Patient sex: M
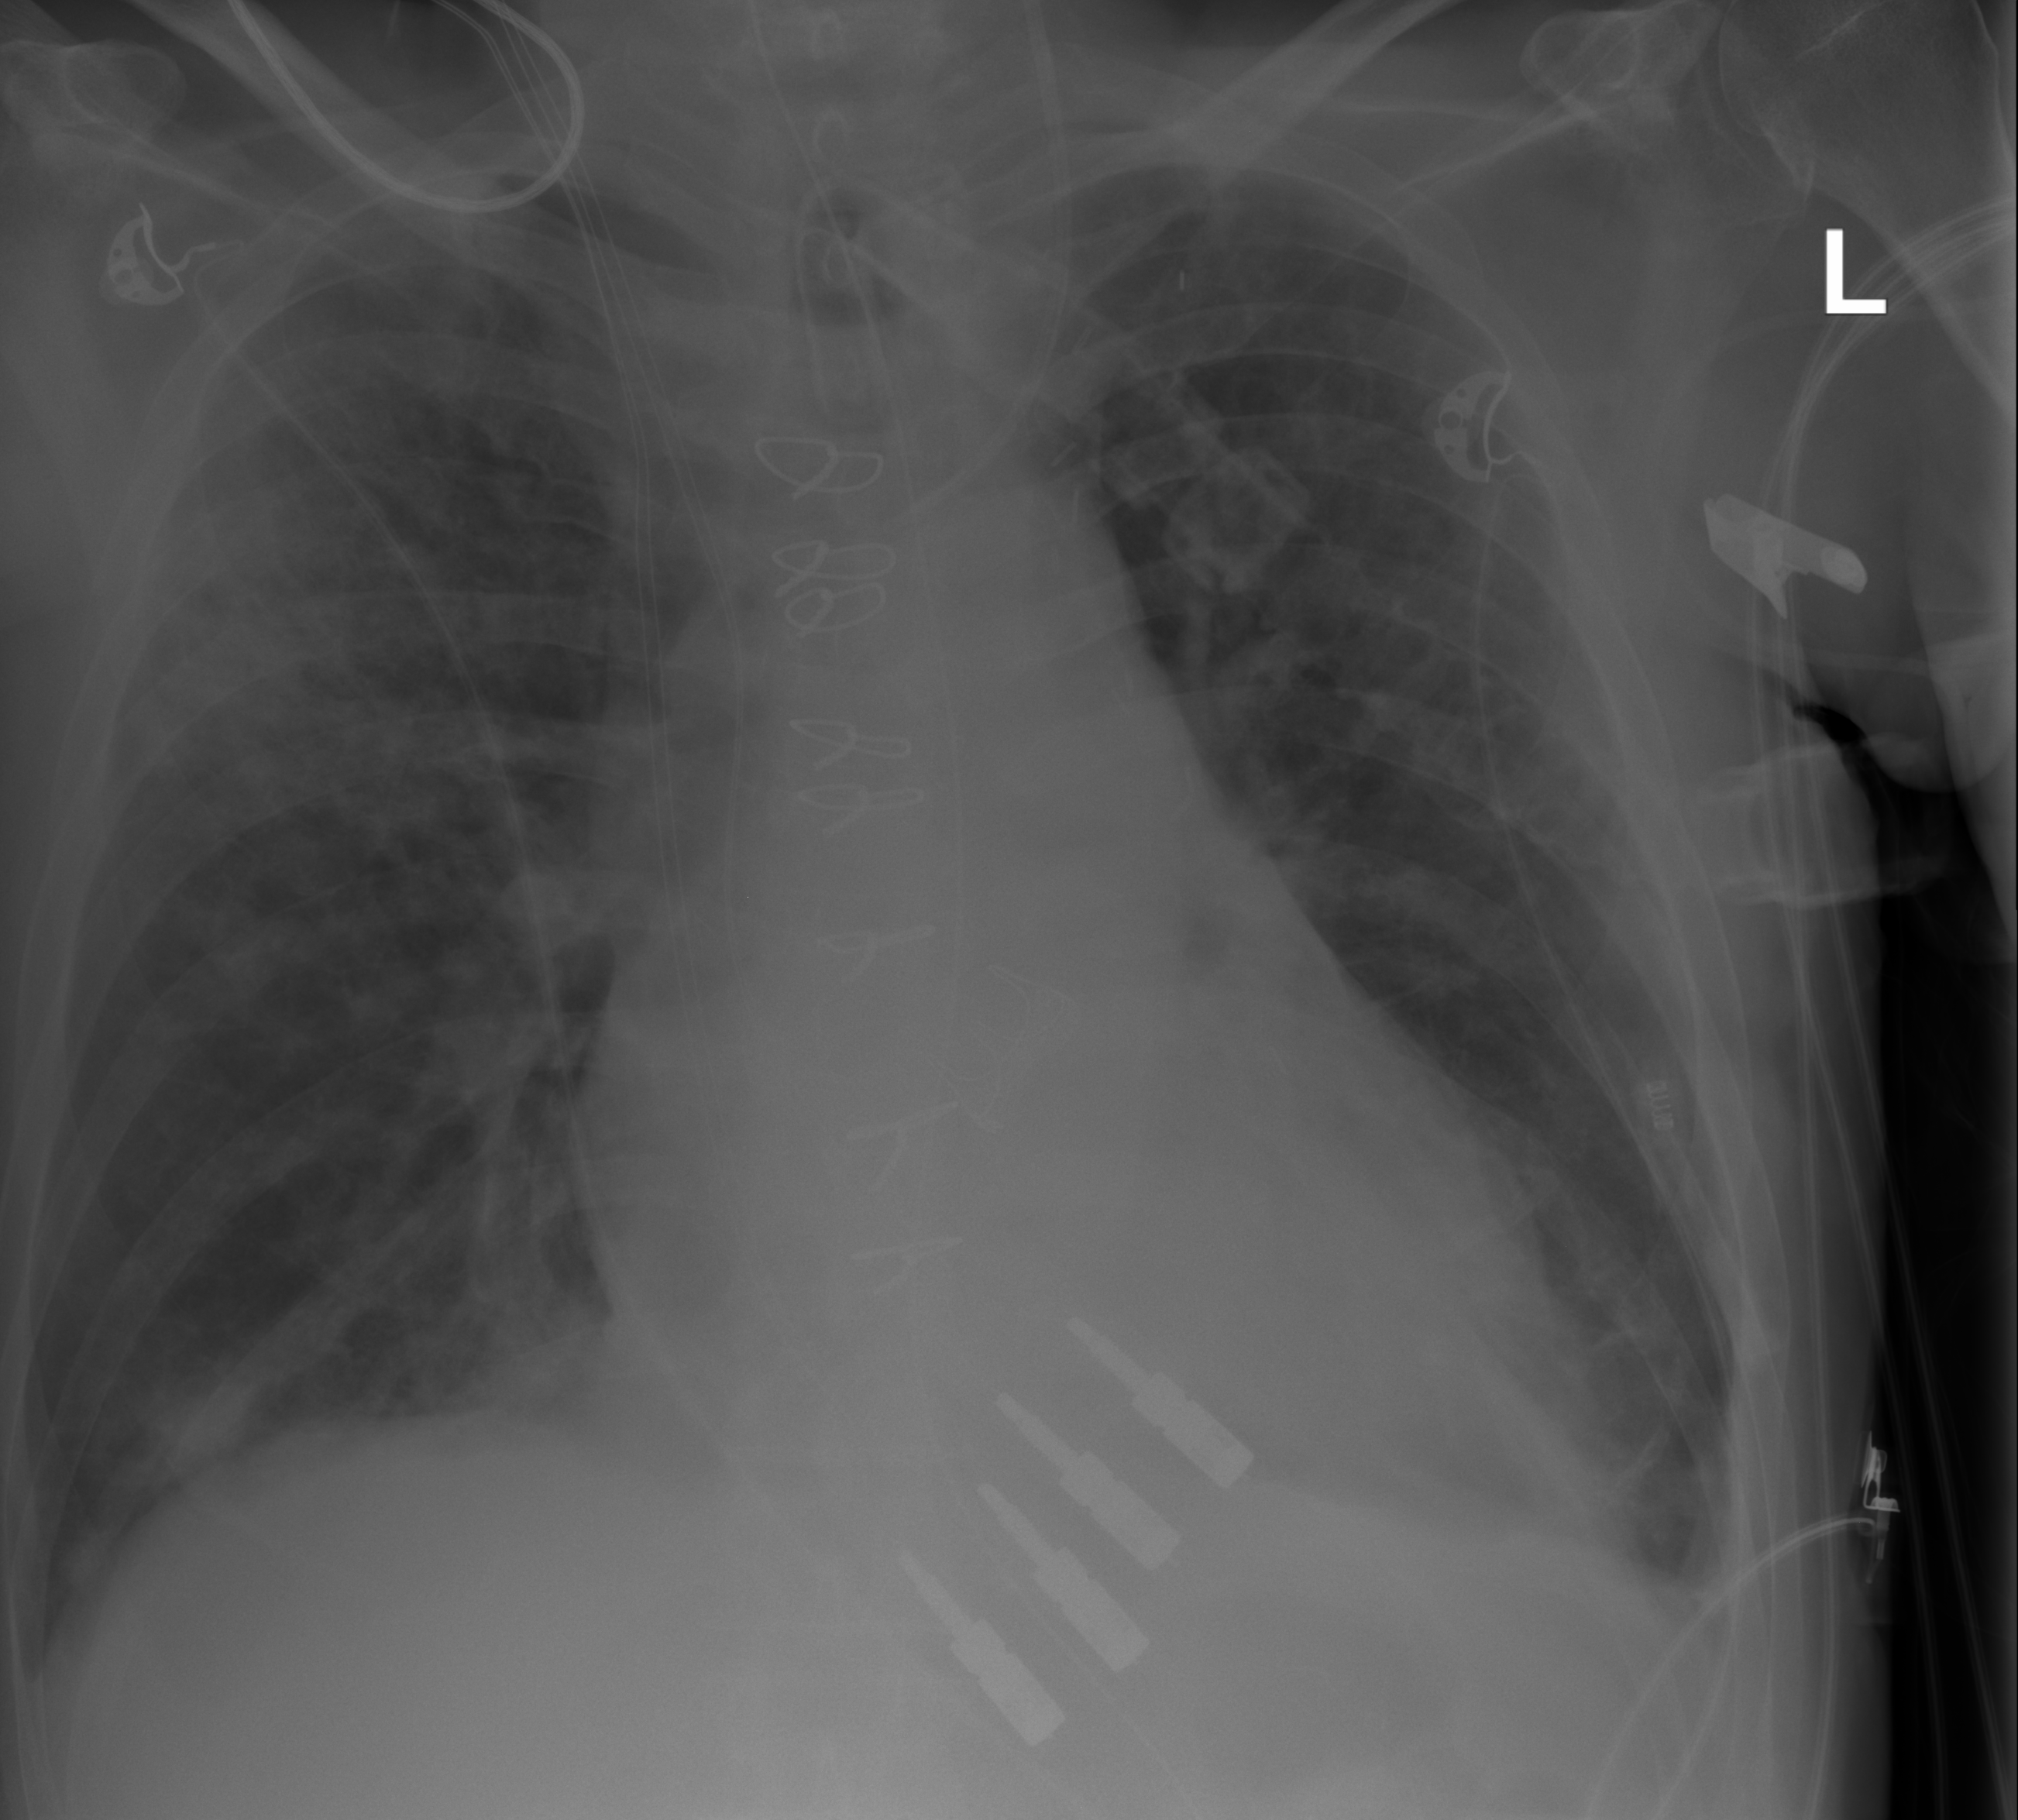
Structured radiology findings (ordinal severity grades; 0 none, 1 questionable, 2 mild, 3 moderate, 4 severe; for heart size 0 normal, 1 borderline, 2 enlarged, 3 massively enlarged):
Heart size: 2
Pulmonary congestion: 2
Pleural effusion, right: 0
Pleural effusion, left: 2
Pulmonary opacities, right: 2
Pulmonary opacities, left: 0
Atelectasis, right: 2
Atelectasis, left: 2